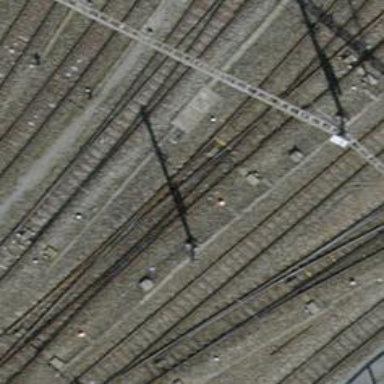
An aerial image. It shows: Railway yard with one track. The railway is electrified with contact line.